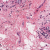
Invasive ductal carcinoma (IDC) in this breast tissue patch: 0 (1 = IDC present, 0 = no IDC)